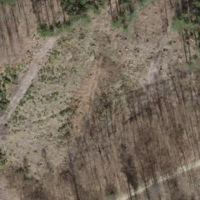
EUNIS habitat code: 44
Species observed at this site:
Prunus padus